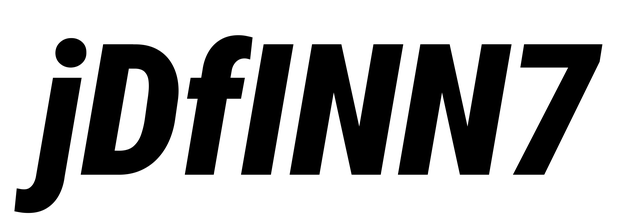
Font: Roboto-Italic_Condensed_Black_Italic